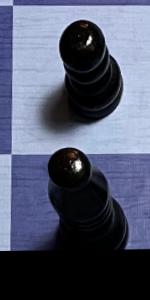
Label: Bishop_Black